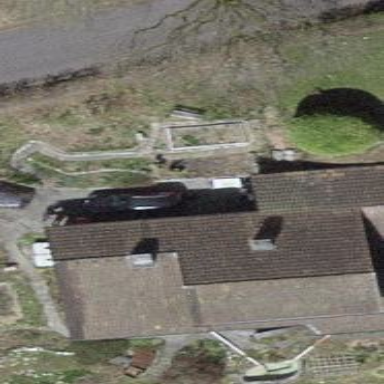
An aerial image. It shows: Detached building with gabled roof.